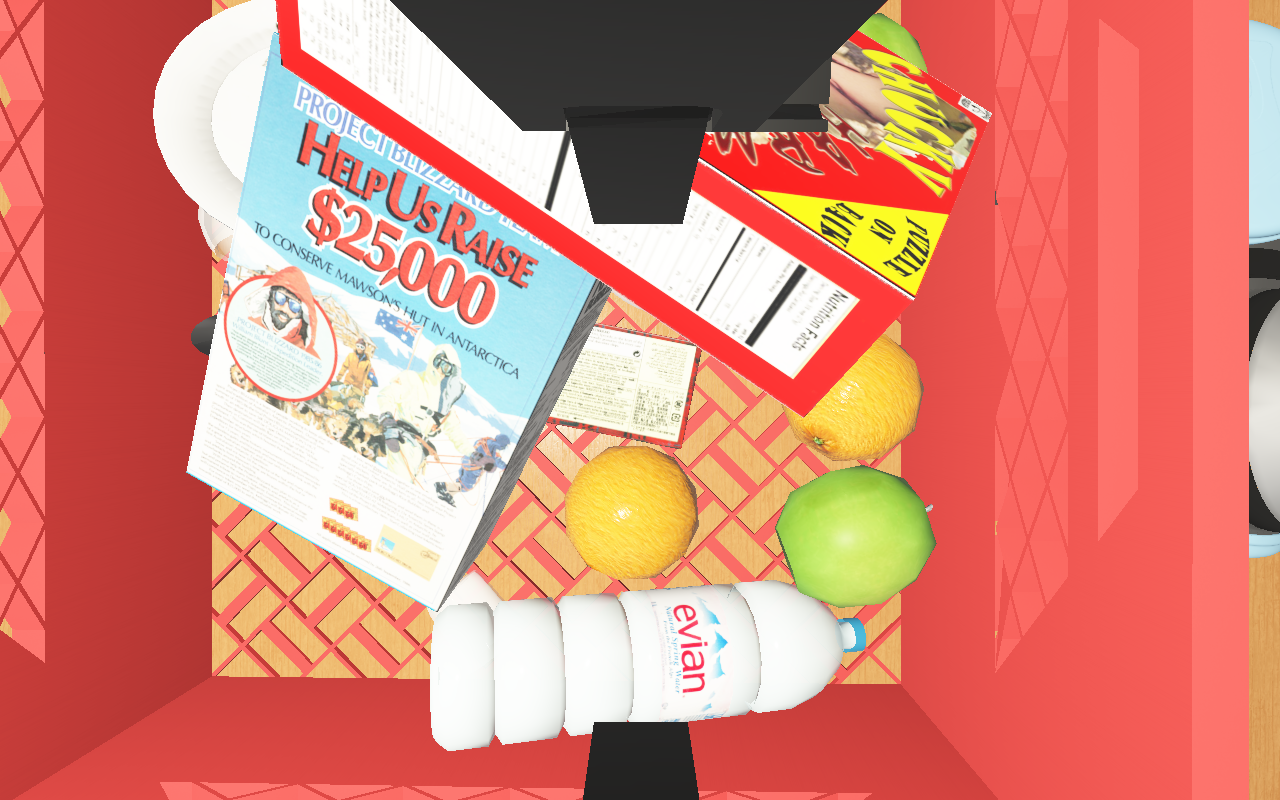
Objects in the scene:
carafe
apple
apple
cereal box
cereal box